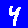
Digit: 4